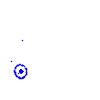
Particle: kaon